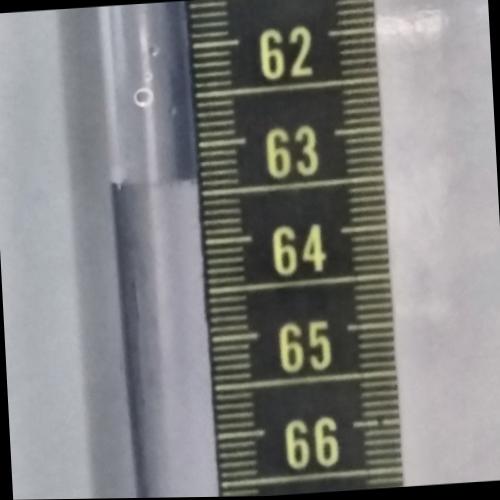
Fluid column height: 63.4 cm